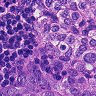
Metastatic tissue present: yes